Question: For some reason my zoom bar is all pixelated and I'm not sure why. Any ideas? I used the basic setup:
'''
Controller: @json = User.all.to_gmaps4rails
View: <%= gmaps4rails(@json) %>
'''
I'm not passing any special parameters or anything. The markers that I have on my models show up beautifully.

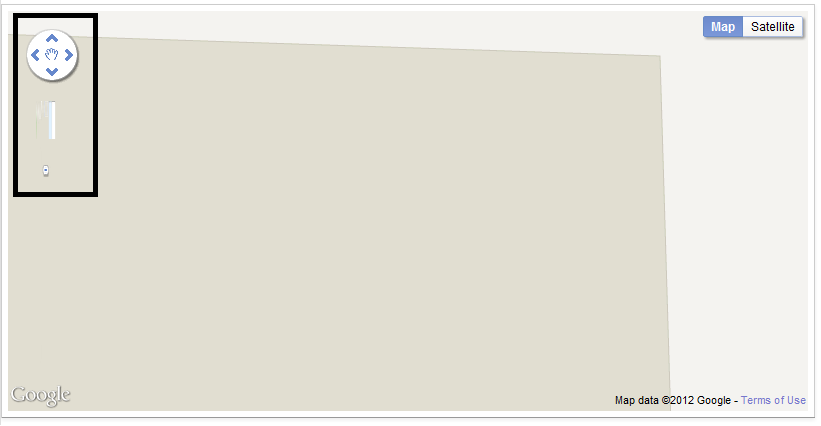
Answer: Add this to your css... there you will also have an issue with the terrain and overlays dropdowns...
'''
#mapCanvas label { width: auto; display:inline; }
#mapCanvas img { max-width: none; }
'''